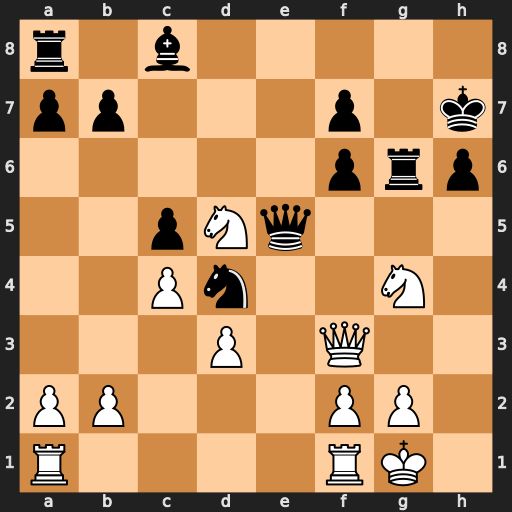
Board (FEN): r1b5/pp3p1k/5prp/2pNq3/2Pn2N1/3P1Q2/PP3PP1/R4RK1
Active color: w
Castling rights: -
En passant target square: -
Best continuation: Nxe5 Nxf3+ Nxf3